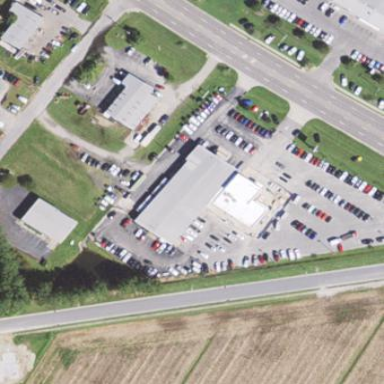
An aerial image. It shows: Building that houses car shop.